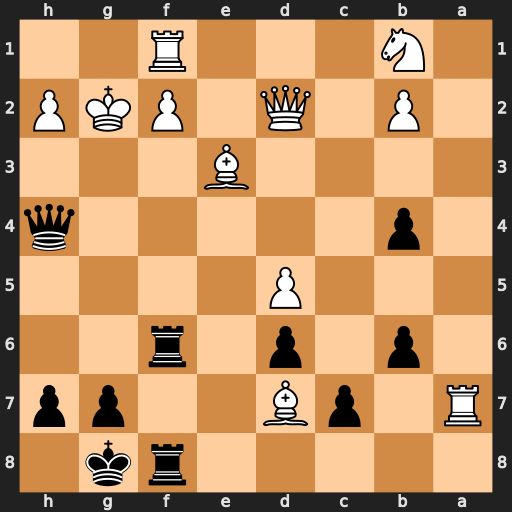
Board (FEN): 5rk1/R1pB2pp/1p1p1r2/3P4/1p5q/4B3/1P1Q1PKP/1N3R2
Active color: b
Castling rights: -
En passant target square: -
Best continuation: Rg6+ Bg5 Rxg5+ Qxg5 Qxg5+